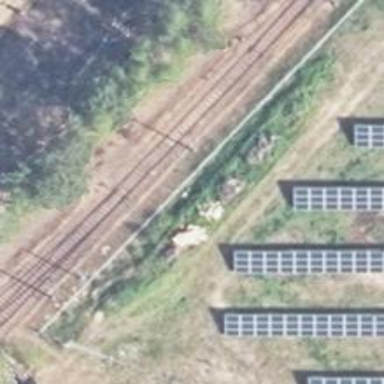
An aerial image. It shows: Railway switch.